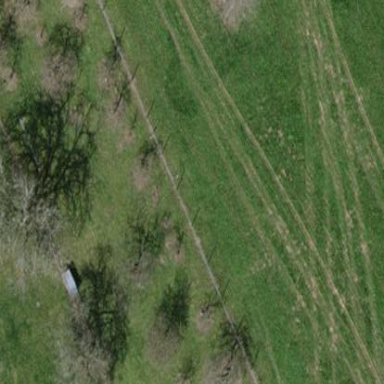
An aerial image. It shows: Fence is in the image.